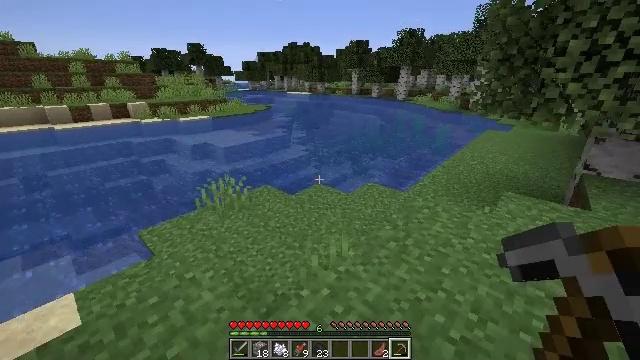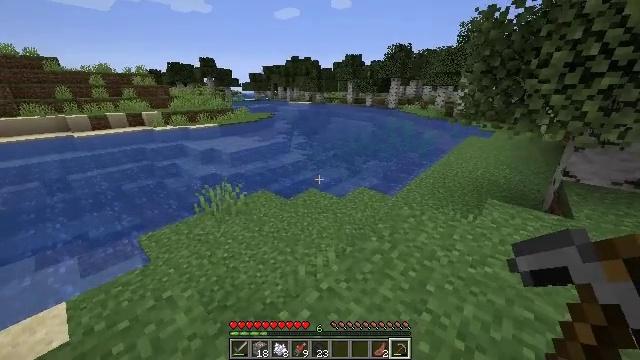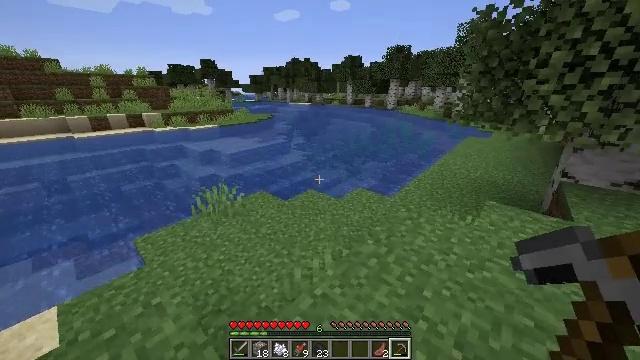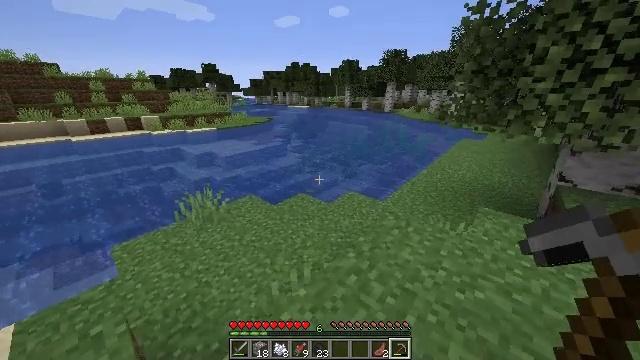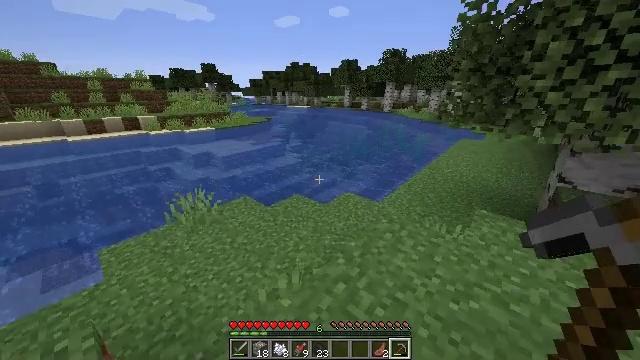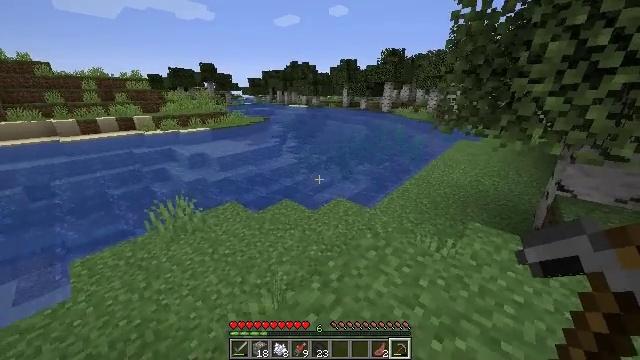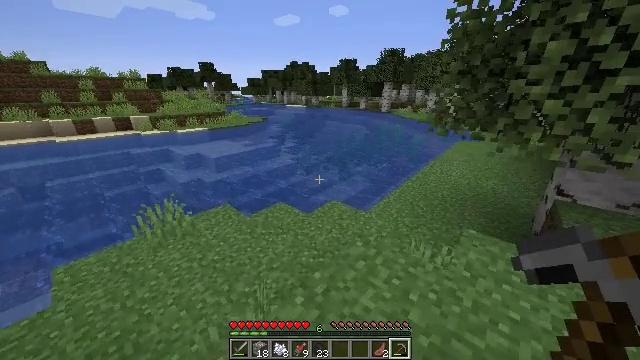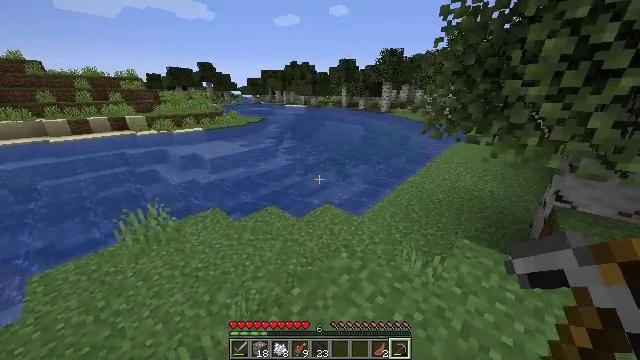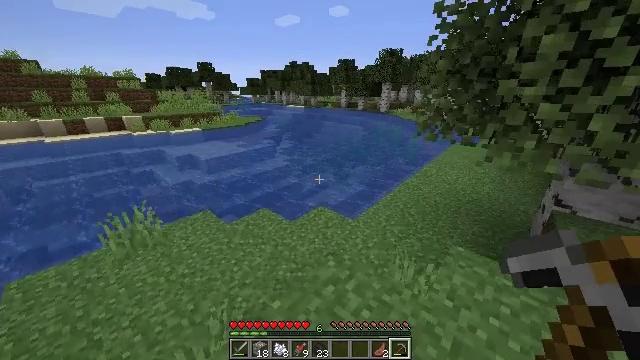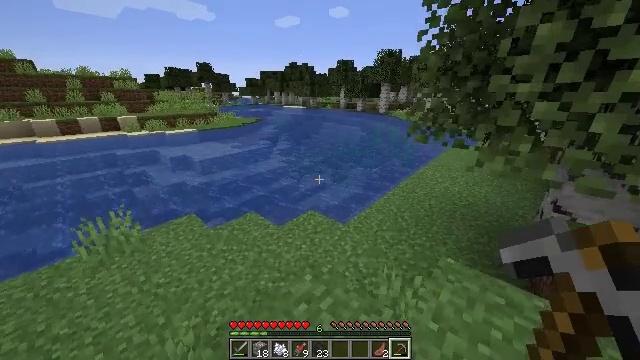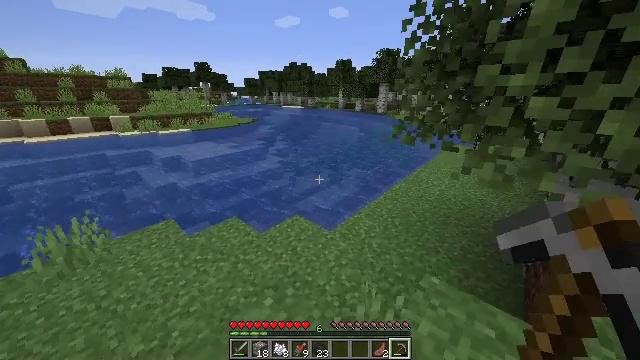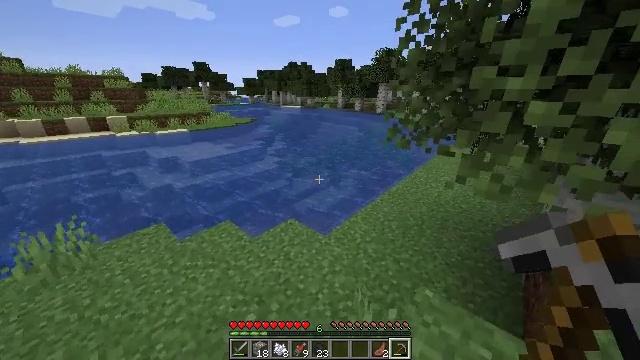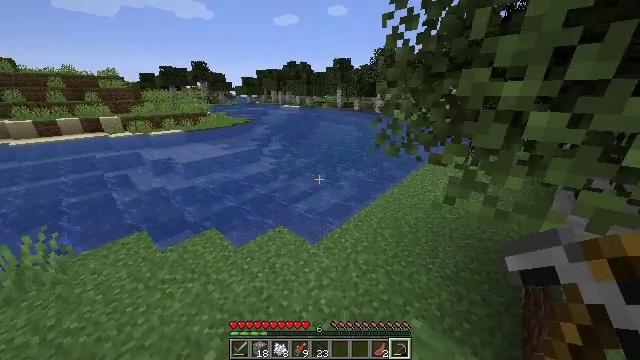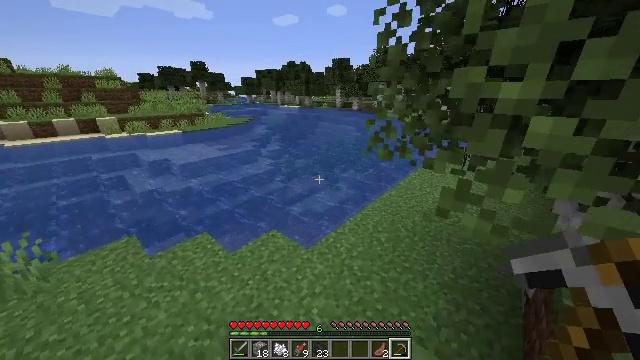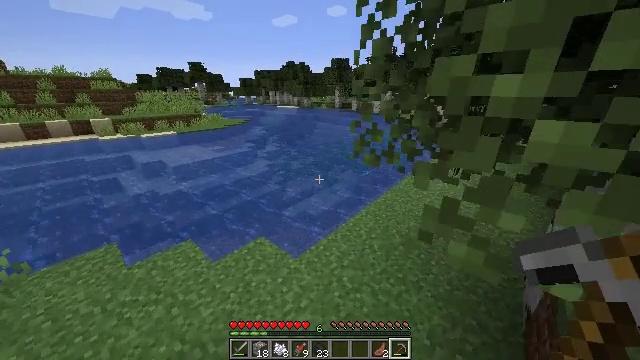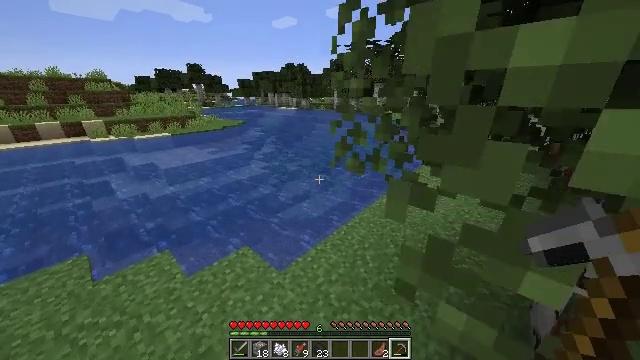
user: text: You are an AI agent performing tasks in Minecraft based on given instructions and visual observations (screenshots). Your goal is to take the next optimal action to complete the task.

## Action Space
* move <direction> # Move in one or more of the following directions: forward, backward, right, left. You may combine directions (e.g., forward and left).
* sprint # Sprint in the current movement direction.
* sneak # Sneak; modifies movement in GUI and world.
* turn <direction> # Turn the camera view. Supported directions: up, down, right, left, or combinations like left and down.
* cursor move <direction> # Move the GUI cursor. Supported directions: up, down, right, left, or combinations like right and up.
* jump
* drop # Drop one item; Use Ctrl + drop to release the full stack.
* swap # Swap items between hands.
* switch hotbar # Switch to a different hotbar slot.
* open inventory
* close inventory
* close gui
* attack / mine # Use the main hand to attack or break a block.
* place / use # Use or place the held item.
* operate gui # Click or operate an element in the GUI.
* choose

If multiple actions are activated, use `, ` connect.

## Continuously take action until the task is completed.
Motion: motion action
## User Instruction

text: Hunt a salmon.
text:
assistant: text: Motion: move forward and move right
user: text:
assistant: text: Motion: move forward and move right
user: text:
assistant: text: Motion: move forward and move right
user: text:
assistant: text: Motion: move forward and move right
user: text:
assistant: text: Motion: move forward and move right
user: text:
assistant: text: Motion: move forward and move right
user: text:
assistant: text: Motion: move forward and move right
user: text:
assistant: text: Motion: move forward and move right
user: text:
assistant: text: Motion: move forward and move right
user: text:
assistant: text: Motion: move forward and move right
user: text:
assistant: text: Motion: move forward and move right
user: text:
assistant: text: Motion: move forward and move right
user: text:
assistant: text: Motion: move forward and move right
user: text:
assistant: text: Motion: move forward and move right
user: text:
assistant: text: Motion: move forward
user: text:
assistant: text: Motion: move forward
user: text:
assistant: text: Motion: move forward
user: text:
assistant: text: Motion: move forward
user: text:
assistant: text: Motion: move forward
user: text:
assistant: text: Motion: move forward
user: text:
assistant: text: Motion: move forward
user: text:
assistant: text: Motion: move forward
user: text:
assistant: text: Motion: move forward and move right
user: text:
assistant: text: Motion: move forward and move right
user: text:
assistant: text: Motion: move forward and move right, turn right and up
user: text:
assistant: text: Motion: move forward and move right, turn right
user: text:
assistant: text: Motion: move forward and move right, turn right
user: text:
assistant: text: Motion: move forward and move right
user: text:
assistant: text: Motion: move forward and move right
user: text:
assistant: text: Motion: move forward and move right